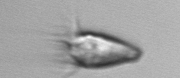
Label: Paratontonia_gracillima